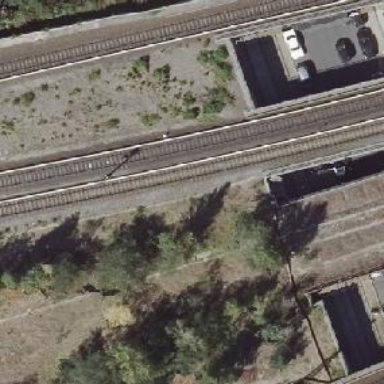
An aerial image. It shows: Solitary milestone along the railway.